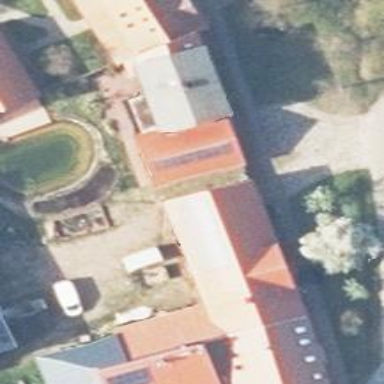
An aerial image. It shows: Solar photovoltaic panel generator producing electricity as small installation.